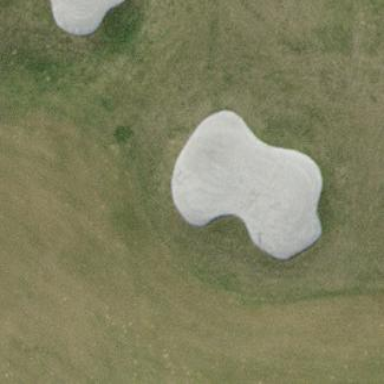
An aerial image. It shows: Golf bunker filled with natural sand.